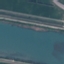
Land use / land cover class: River